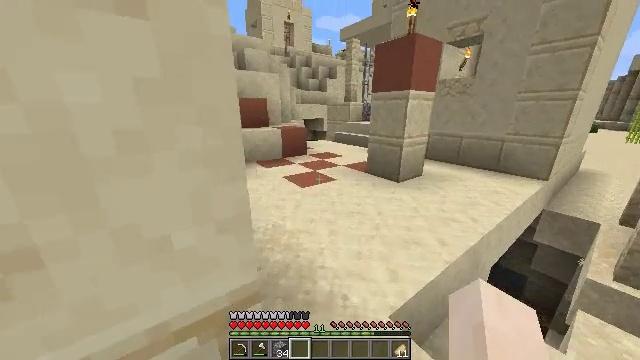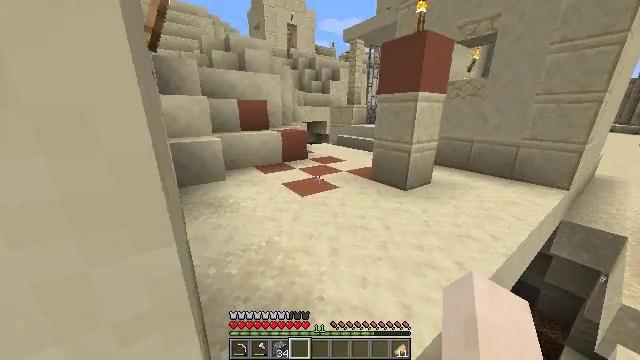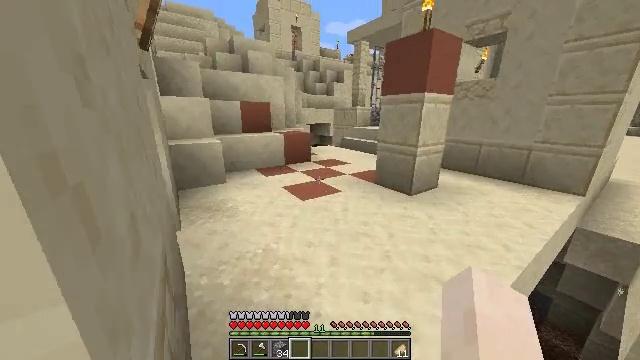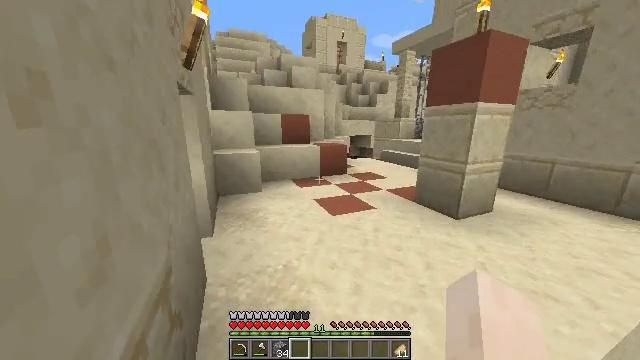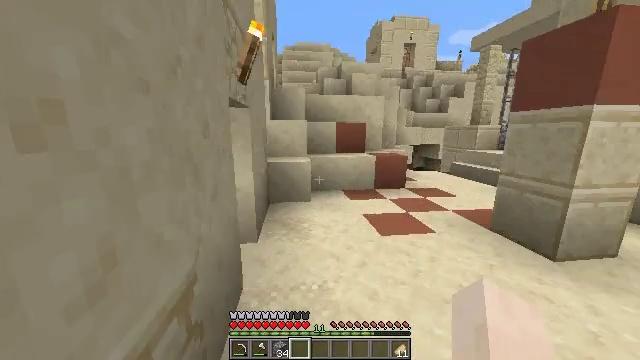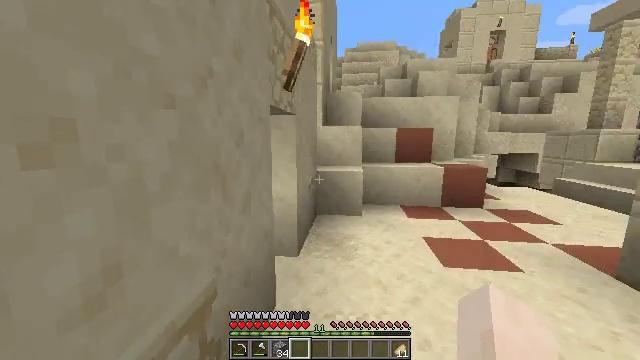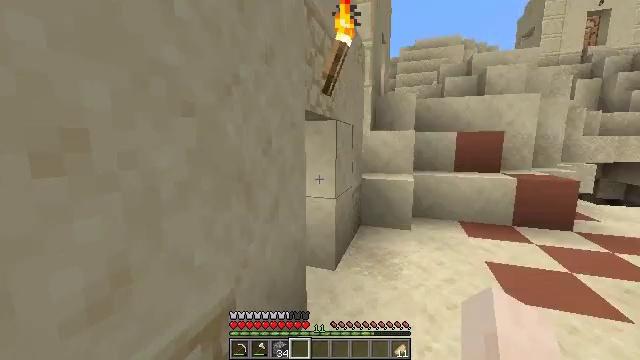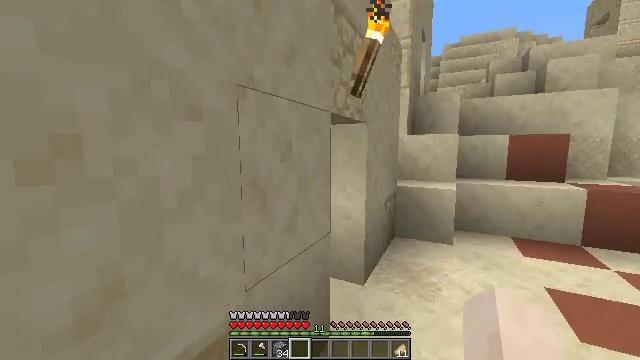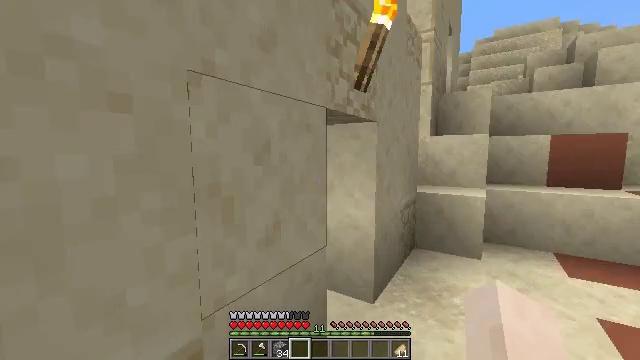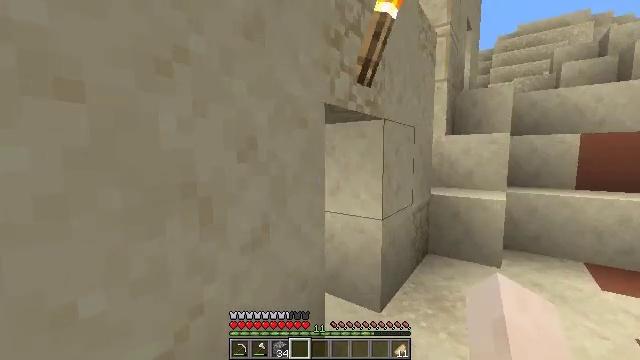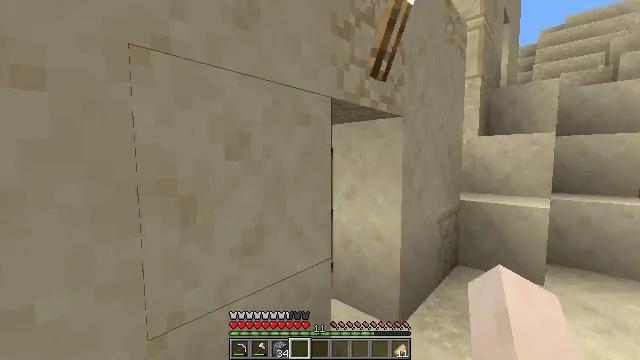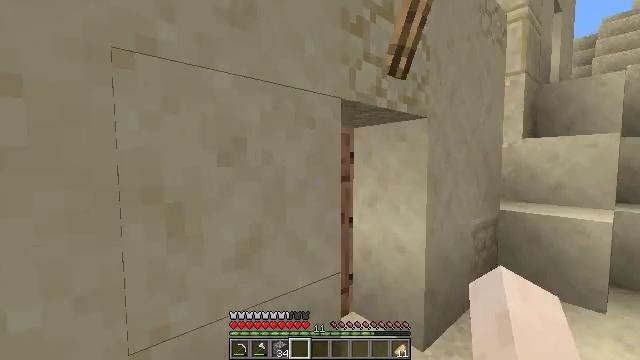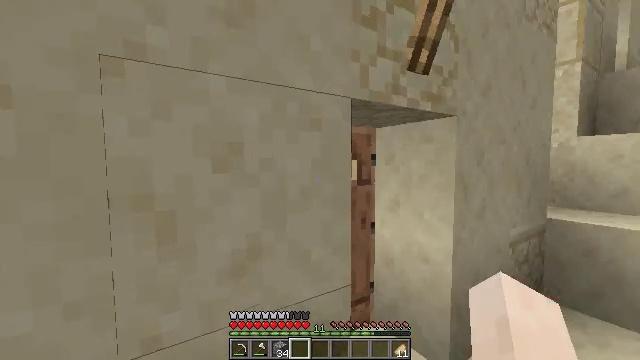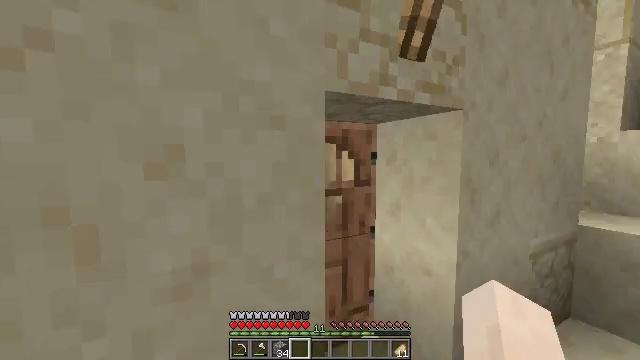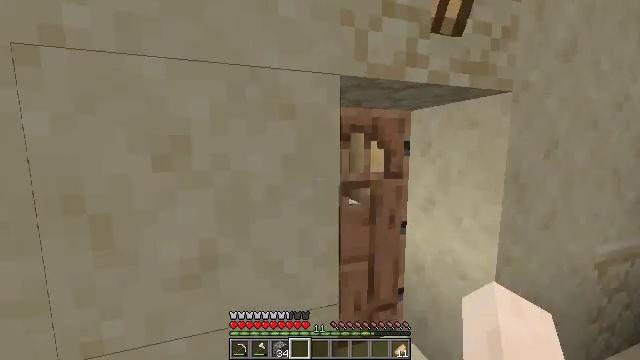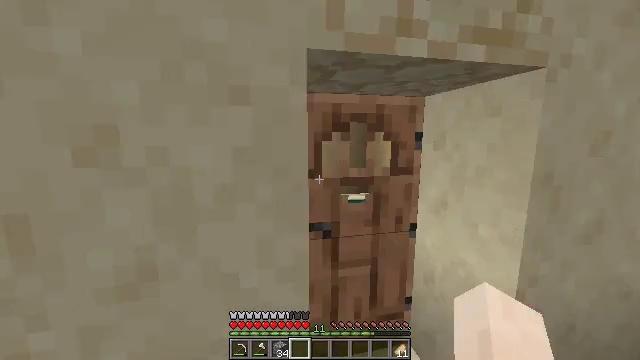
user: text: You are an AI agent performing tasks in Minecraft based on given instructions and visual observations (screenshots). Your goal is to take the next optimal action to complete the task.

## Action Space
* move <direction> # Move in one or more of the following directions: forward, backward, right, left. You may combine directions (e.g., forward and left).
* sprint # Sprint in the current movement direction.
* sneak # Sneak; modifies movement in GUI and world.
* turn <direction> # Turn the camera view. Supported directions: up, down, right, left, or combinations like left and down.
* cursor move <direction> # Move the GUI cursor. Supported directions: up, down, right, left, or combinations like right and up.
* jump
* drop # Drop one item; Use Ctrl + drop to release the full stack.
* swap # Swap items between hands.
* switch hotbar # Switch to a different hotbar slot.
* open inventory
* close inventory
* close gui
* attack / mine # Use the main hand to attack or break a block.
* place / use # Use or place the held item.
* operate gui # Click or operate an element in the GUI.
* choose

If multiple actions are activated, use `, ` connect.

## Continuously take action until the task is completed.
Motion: motion action
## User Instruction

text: Gather smooth sandstone from desert temples or structures.
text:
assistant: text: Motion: move forward
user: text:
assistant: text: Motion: move forward and move right, turn left
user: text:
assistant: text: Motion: move forward and move right, turn left and up
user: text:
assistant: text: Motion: move forward and move right, turn left and up
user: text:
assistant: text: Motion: move forward and move right, turn left and up
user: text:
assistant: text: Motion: move forward, turn left and up
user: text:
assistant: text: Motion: move forward and move right, turn left and up
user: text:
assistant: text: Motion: move forward and move right, turn left
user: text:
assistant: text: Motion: move forward and move right, turn left
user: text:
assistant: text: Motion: move forward and move right, turn left
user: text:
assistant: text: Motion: move forward and move right, turn left and up
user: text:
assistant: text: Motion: move forward and move right, turn left
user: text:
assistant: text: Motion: move forward and move right, turn left and down
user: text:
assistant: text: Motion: move forward and move right, turn left and down
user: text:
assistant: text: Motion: move forward, turn left and down
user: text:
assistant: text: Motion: move forward, turn left
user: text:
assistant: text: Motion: move forward
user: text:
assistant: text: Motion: move forward
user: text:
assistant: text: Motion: move forward and move right, turn left and down, use / place
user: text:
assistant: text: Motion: move forward and move right, turn left and down, use / place
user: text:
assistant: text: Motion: move forward and move right, turn left and down, use / place
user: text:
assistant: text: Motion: move forward, turn left and down
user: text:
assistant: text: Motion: move forward, turn left and down
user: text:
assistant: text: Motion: move forward, turn left and down
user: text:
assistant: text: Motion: move forward, turn down
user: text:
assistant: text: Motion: move forward, turn down
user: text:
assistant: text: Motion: move forward, turn left and down
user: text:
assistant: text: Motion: move forward
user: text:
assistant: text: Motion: move forward, turn left and down
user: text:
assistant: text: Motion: turn left and down